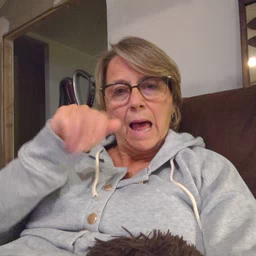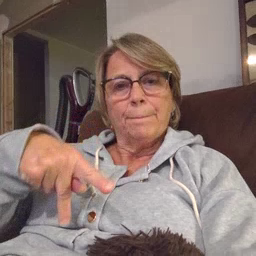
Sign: nap